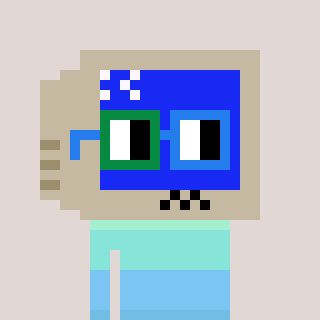
a pixel art character with square green and blue glasses, a old monitor-shaped head and a peachy-colored body on a warm background